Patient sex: F
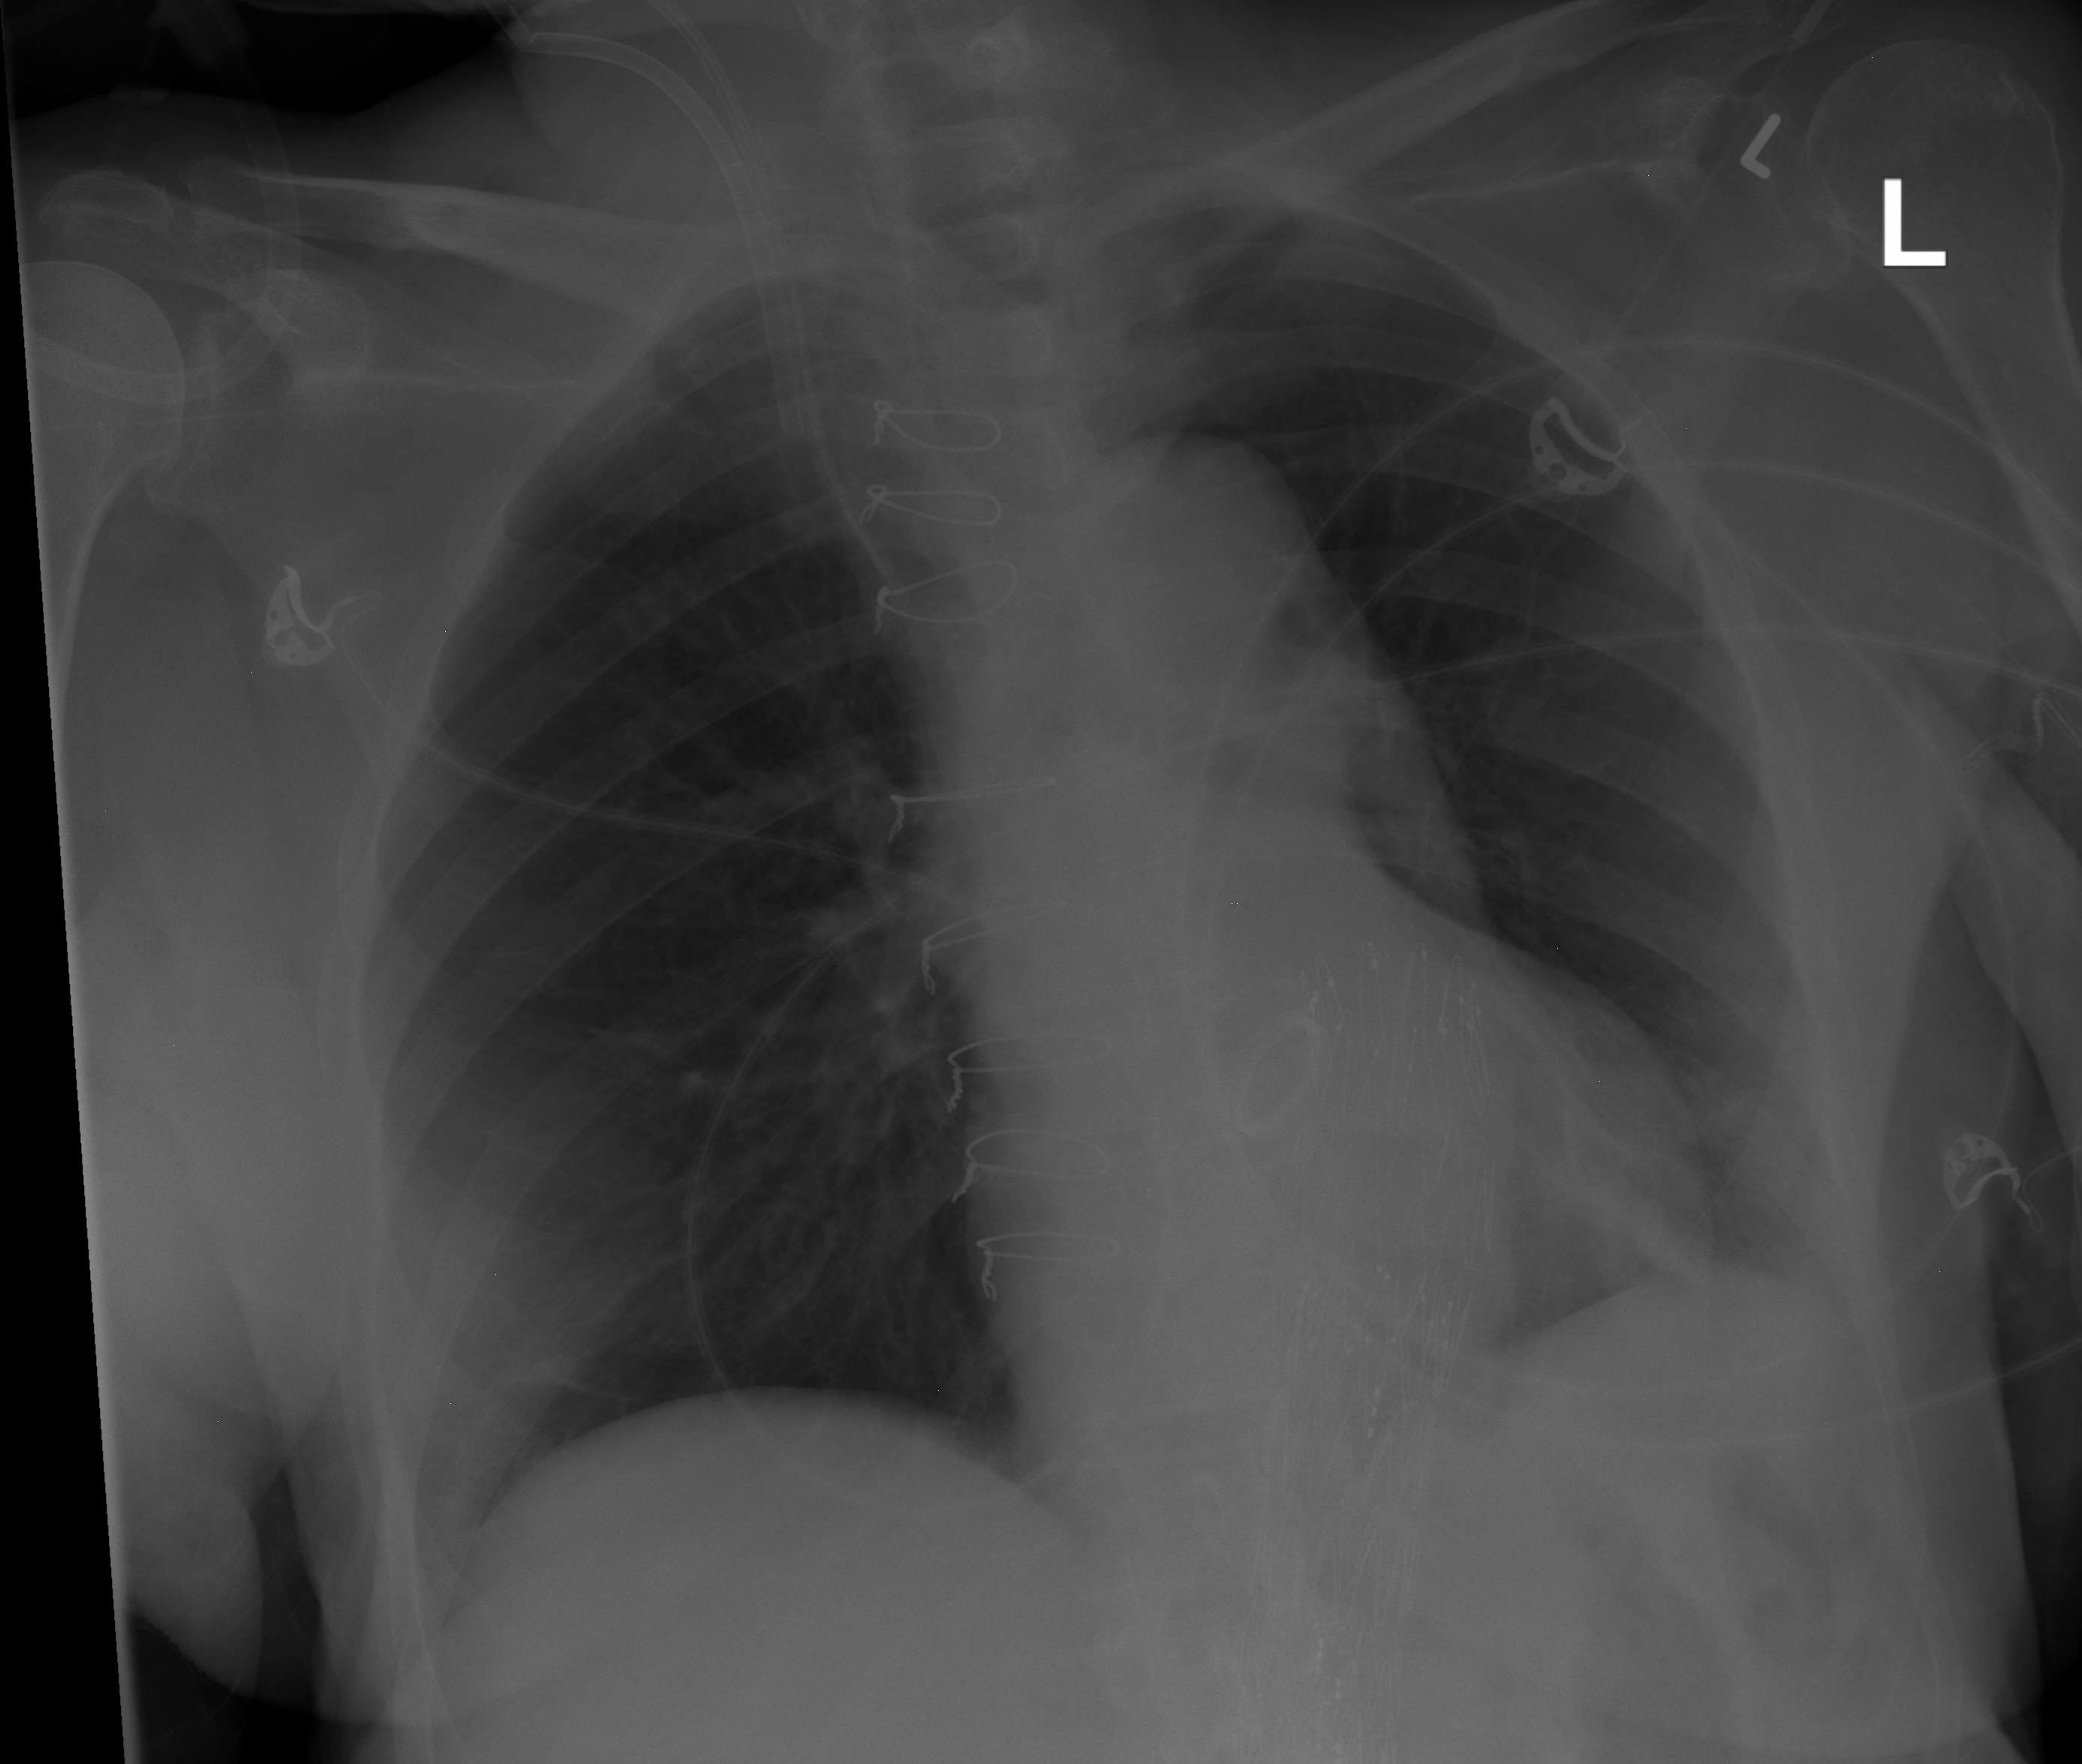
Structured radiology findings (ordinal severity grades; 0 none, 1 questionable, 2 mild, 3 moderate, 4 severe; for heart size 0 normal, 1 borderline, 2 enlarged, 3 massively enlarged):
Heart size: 0
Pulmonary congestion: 0
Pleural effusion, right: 0
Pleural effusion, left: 0
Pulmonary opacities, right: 0
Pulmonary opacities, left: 0
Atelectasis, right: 0
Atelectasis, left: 2